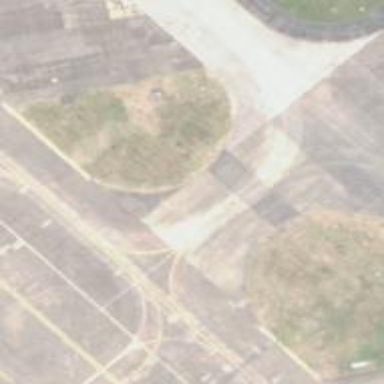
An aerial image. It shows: Image of taxiway at airport.